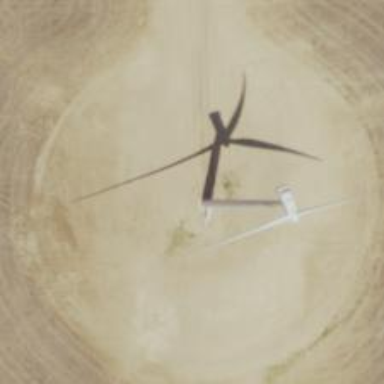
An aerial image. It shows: Wind generator of the horizontal axis type made by Vestas.